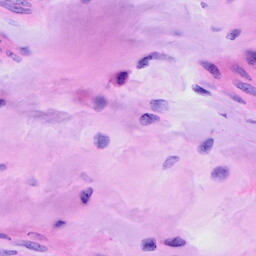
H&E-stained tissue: Ovarian